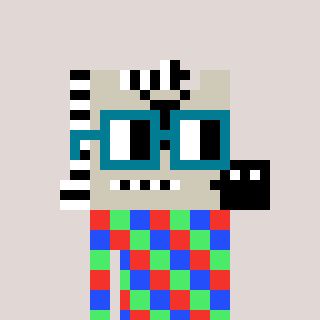
a pixel art character with square dark green glasses, a zebra-shaped head and a orange-colored body on a warm background